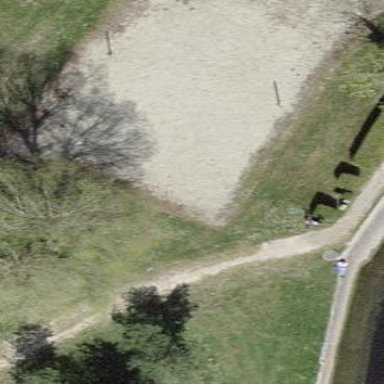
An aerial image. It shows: Sandy pitch for beach volleyball.